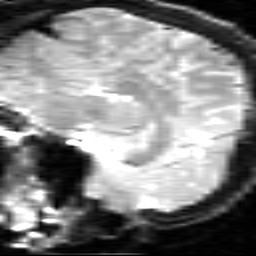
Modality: inplaneT2
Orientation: sagittal
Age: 22
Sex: male